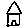
Label: house